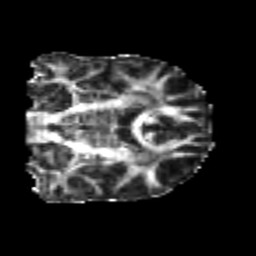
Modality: FA
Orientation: coronal
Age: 22
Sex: male
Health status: healthy
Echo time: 0.074 s